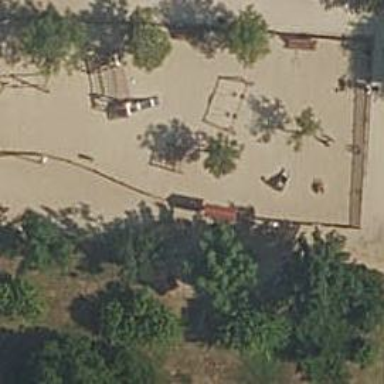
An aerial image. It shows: Playground area for leisure land.